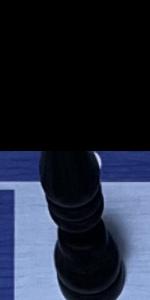
Label: Bishop_Black